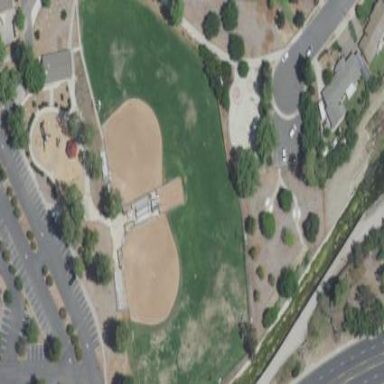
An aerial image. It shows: Baseball pitch for leisure and sports activities.